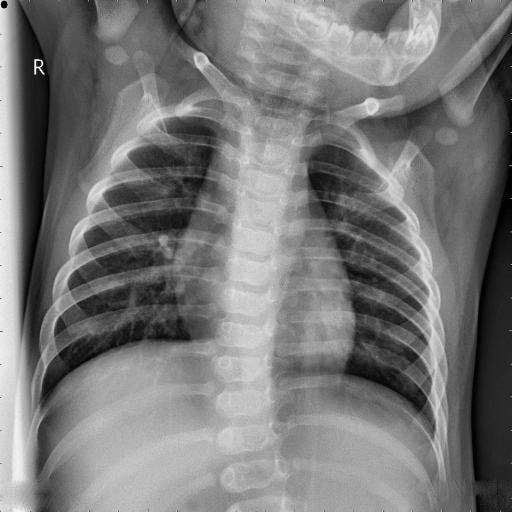
Finding: NORMAL